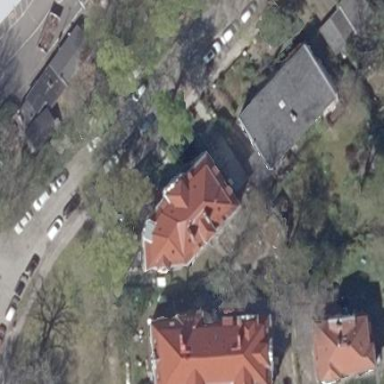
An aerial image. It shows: Beautiful apartment building with mansard roof.